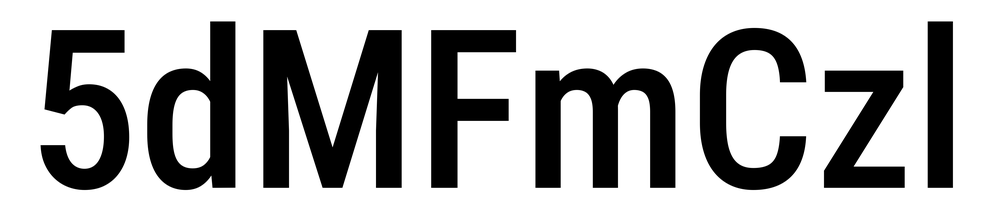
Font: Roboto_Condensed_Medium